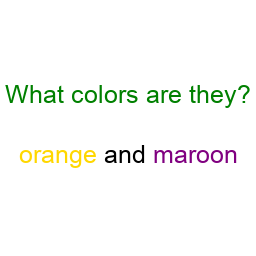
Color: gold, purple
Color name shown: orange, maroon
Background color: white
Question text color: green